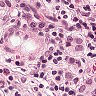
Metastatic tissue present: yes